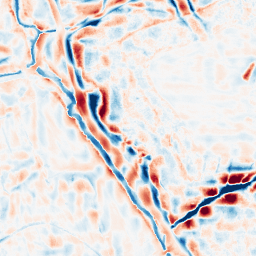
Category: wavelet
Decomposition family: wavelet_dwt
Decomposition parameters: wavelet: sym4
level: 4
Upsampling method: bspline
Upsampling parameters: scale: 4
Upsampling scale: 4